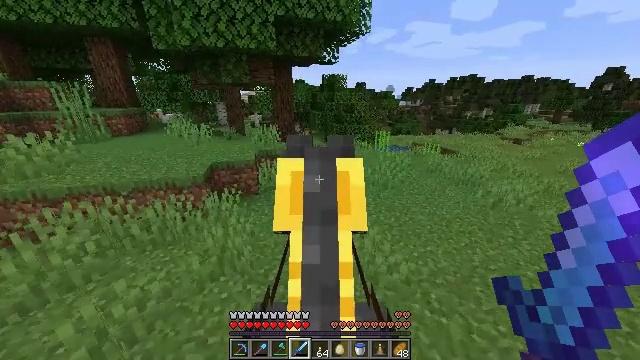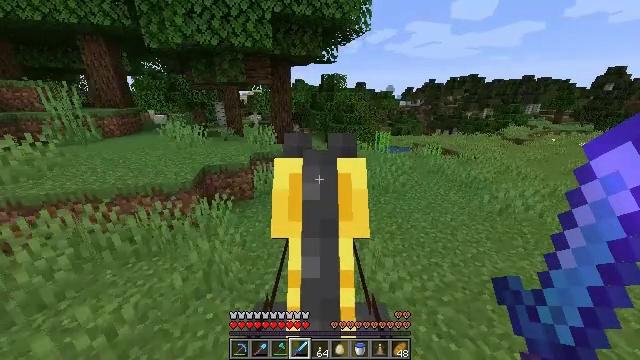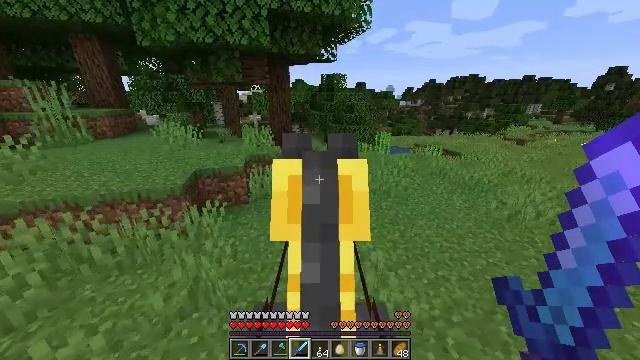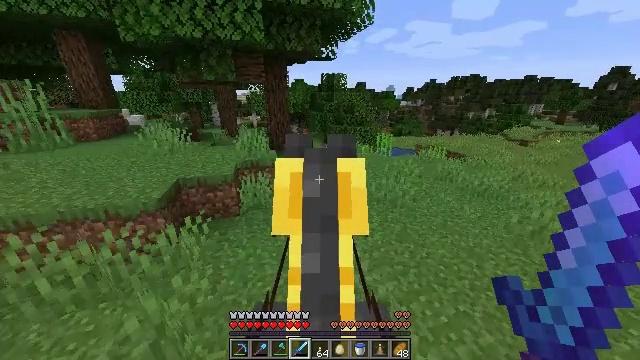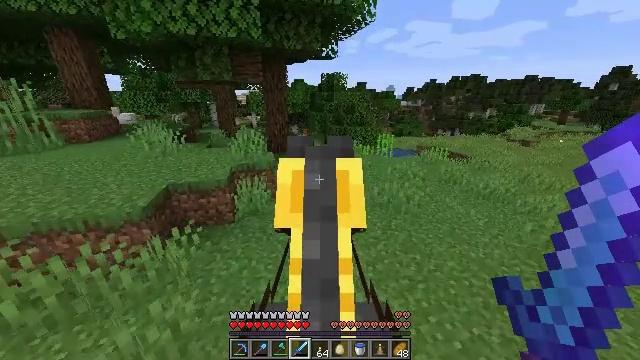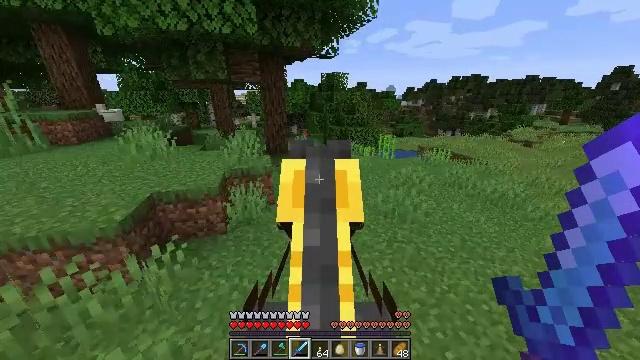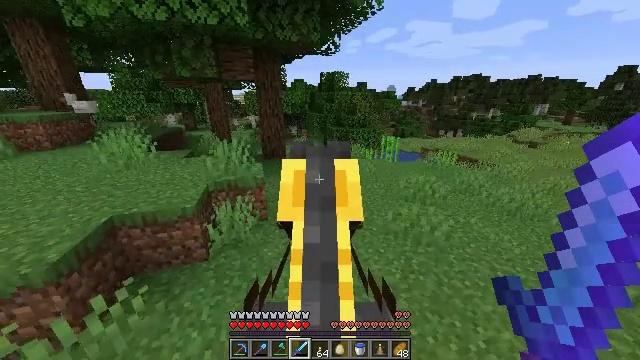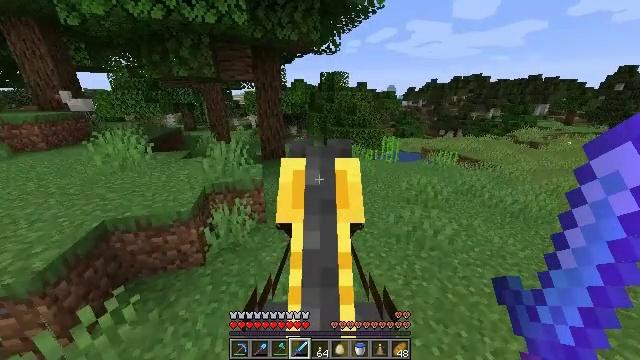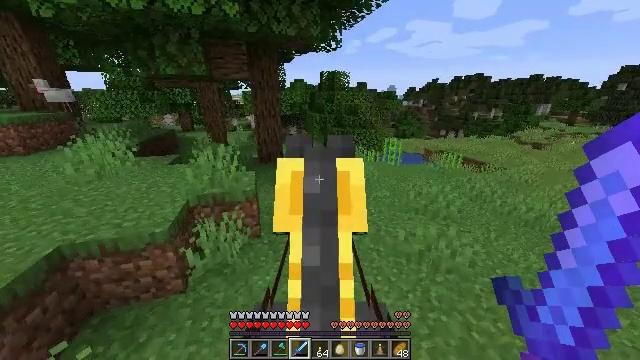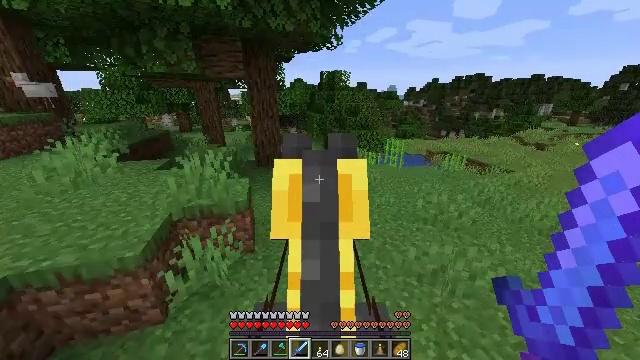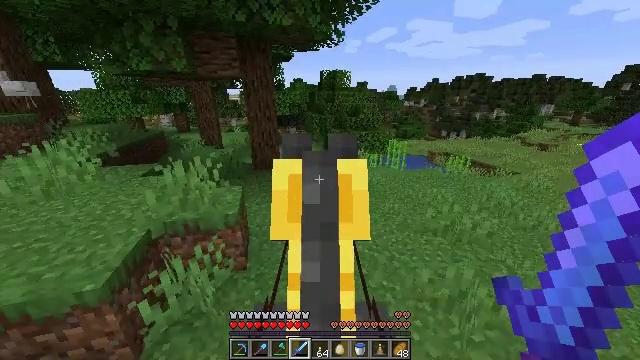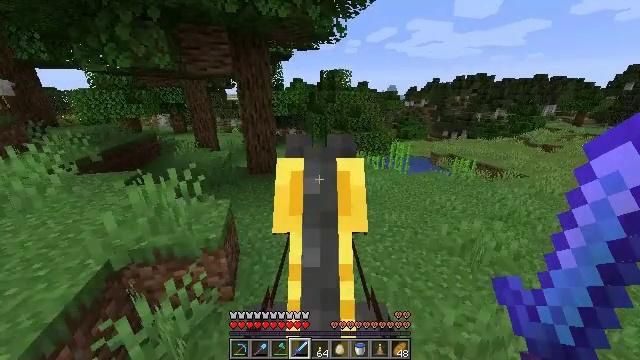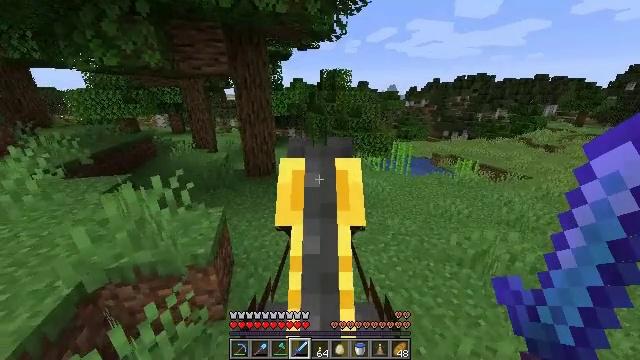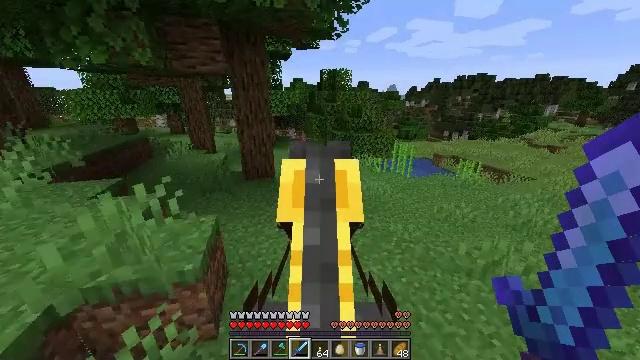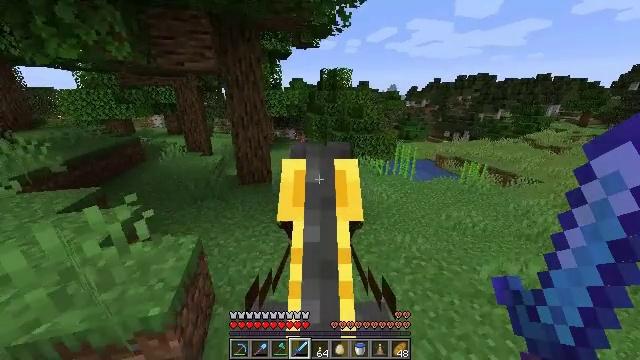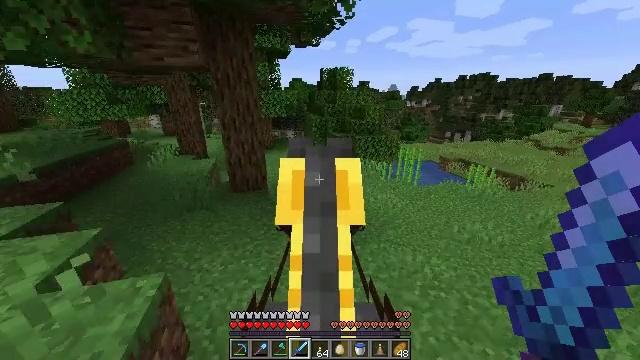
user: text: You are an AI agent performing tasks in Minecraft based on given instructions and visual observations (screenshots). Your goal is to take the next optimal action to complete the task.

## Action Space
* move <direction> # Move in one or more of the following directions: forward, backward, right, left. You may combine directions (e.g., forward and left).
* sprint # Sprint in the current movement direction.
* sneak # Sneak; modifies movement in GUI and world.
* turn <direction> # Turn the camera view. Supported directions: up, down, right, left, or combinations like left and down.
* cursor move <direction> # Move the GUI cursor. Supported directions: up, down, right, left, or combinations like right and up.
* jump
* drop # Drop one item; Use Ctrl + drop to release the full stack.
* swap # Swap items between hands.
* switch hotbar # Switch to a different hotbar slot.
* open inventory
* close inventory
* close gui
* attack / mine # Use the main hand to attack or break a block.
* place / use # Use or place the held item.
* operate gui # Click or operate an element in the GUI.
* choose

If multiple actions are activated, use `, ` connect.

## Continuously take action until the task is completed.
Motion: motion action
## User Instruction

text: Gather sandstone from the desert.
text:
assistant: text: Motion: move forward, sprint
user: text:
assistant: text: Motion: move forward, sprint
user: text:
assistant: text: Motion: move forward, sprint
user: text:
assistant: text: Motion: move forward, sprint
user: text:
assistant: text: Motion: move forward, sprint
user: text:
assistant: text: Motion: move forward, sprint
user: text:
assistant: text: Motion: move forward, sprint
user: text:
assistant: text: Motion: move forward, sprint
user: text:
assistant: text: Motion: move forward, sprint
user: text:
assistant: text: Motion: move forward, sprint
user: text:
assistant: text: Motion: move forward, sprint
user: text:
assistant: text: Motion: move forward, sprint
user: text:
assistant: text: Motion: move forward, sprint
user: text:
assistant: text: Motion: move forward, sprint
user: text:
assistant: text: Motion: move forward, sprint
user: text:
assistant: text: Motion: move forward, sprint
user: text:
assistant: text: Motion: move forward, sprint
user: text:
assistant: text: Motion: move forward, sprint
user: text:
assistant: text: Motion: move forward, sprint
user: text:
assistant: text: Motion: move forward, sprint
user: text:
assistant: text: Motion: move forward, sprint
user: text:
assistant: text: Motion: move forward, sprint
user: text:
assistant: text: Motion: move forward, sprint
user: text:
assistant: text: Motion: move forward, sprint
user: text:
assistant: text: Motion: move forward, sprint
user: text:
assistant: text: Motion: move forward, sprint
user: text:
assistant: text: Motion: move forward, sprint
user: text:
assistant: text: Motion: move forward, sprint
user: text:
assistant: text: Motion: move forward, sprint
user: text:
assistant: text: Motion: move forward, sprint